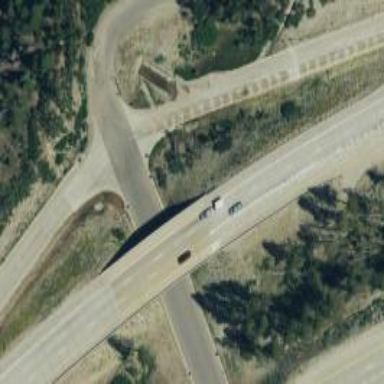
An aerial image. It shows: Motorway bridge.